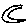
Label: moon